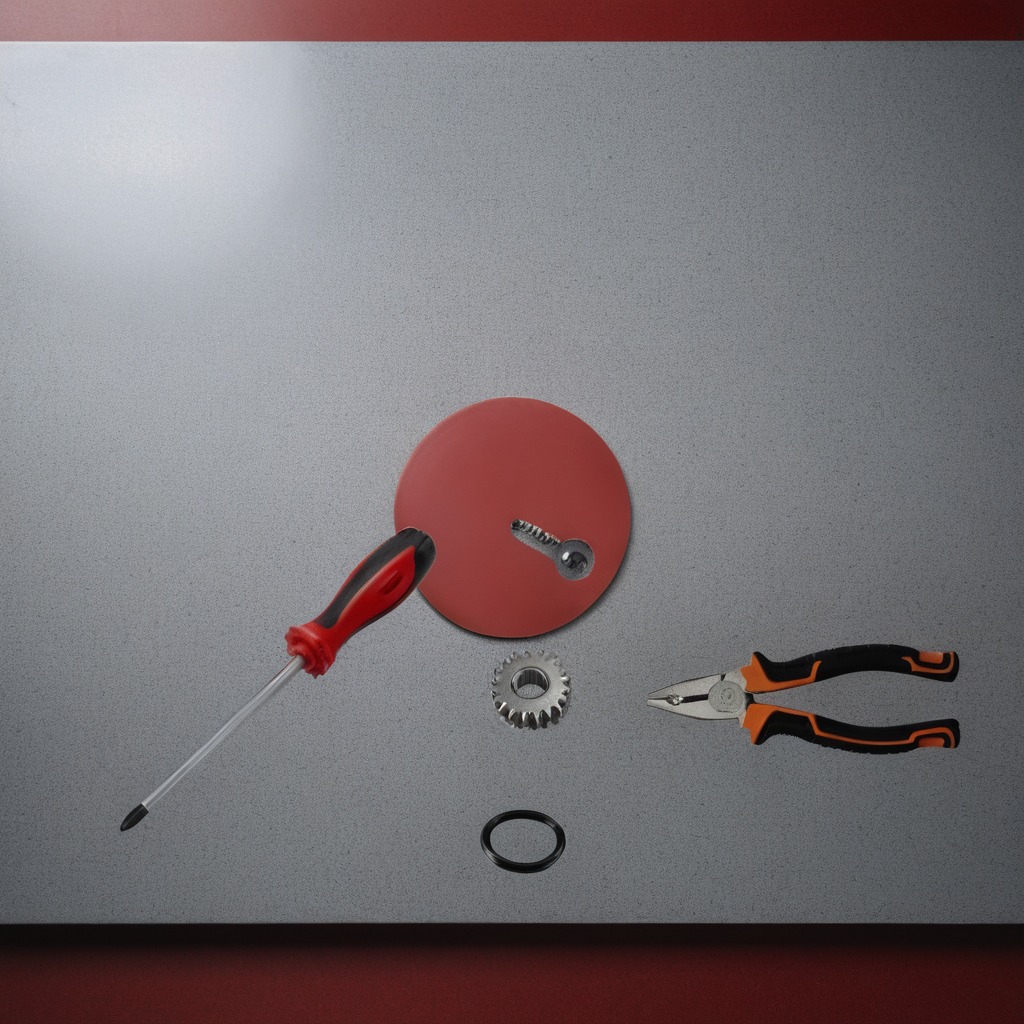
A rubber Oring, a steel gear with teeth, a metal machine screw, pliers, and a screwdriver are lying on the clean granite tabletop.